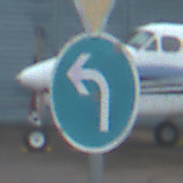
Verkehrszeichen: VorgeschriebeneFahrtrichtungLinks
Zusatzzeichen oben: VorfahrtGewaehren
Umgebung: Outdoor, Suburban
Tageszeit: Midday
Wetter: Overcast
Licht: Natural
Jahreszeit: NotSpecified
Kontrast: LowContrast